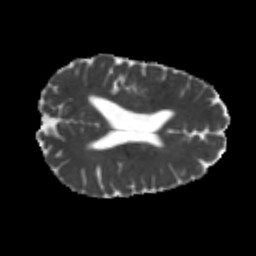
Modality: MD
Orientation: axial
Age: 26
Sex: male
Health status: healthy
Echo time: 0.074 s